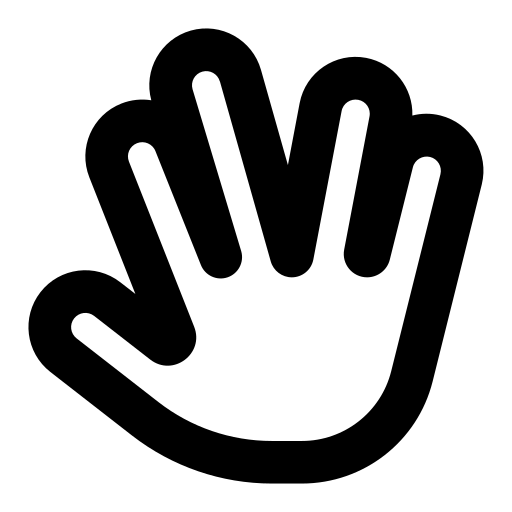
Tags: icon, FontAwesome, fa-icon, outline, hand, spock